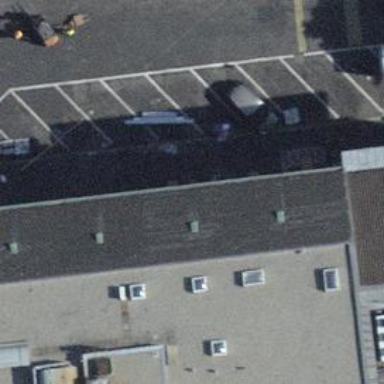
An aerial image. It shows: Restaurant.